Question: I copied a script to create a Signature for Outlook and adjusted it to my needs, which surprisingly works quite well, unless for one thing. When I try to insert the Mobile Phone number out of the Active Directory, which is in the format +49 173 ####### I get following error:

here is the code I use for it:
'''
strMobile = objUser.Mobile
if (strMobile) Then objSelection.TypeText "Mobil: " & strMobile
'''
It does work when I delete the 2 blanks in the mobile phone number and it does work when I delete the "if then" query in front of objSelection..., which I don't understand at all, but neither is an option in my case.
The "if then" query is because not everyone has a mobile phone number entry and without the blanks it looks horrible. I'm sure there must be a solution to this but I couldn't find it so far.
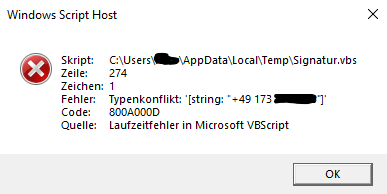
Answer: Your problem, I believe, is the 'if (strMobile) Then'. It probably needs to be restated as 'If Trim(strMobile) <> ""' assuming that you are testing for a non-empty string. The type error occurs because 'strMobile' cannot be evaluated as a Boolean in VBScript because it's a string.